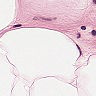
Metastatic tissue present: no